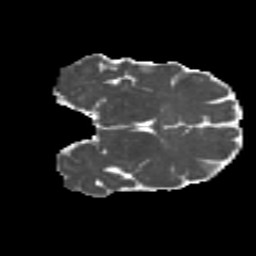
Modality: MD
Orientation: coronal
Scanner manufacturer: siemens
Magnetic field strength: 3 T
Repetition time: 4.16 s
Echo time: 0.0806 s